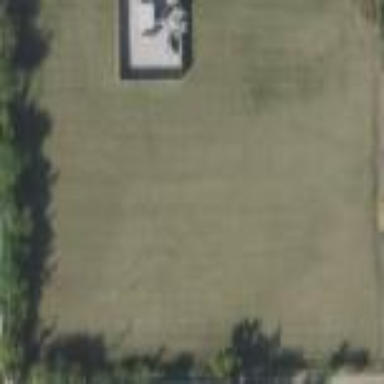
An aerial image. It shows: Grassy plot in zoning area.